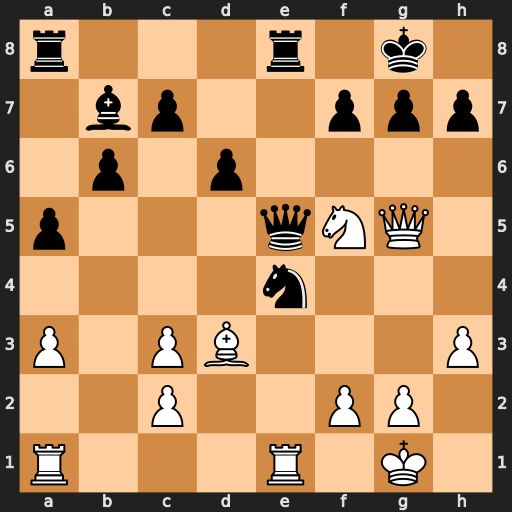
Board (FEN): r3r1k1/1bp2ppp/1p1p4/p3qNQ1/4n3/P1PB3P/2P2PP1/R3R1K1
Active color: w
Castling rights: -
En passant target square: -
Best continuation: Bxe4 Bxe4 Rxe4